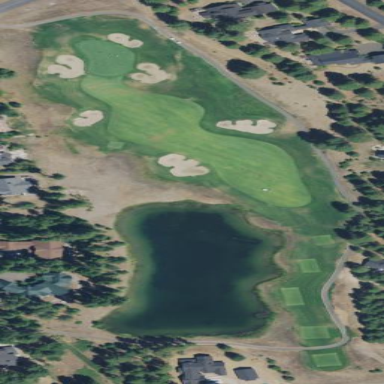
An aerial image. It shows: Golf course.